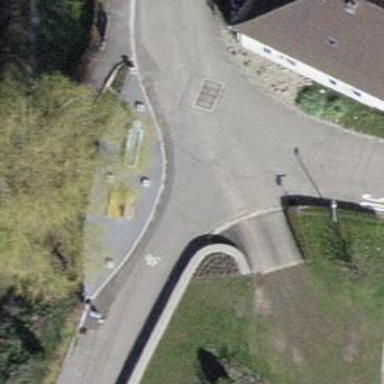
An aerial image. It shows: Concrete bench.